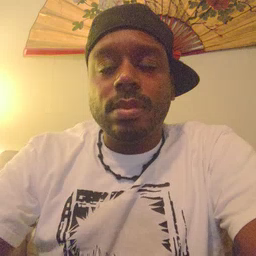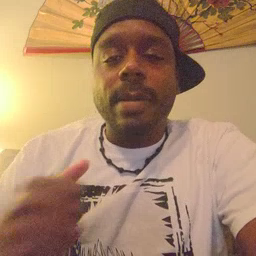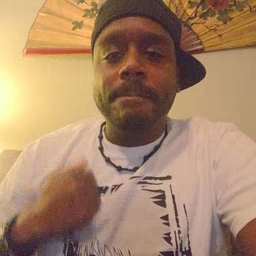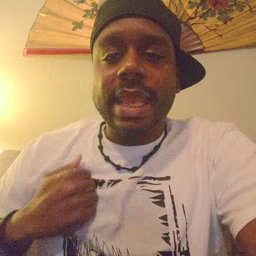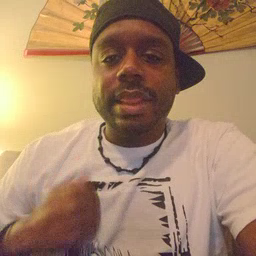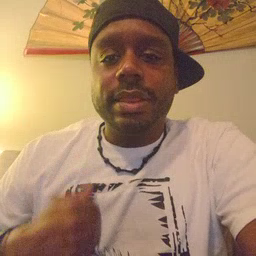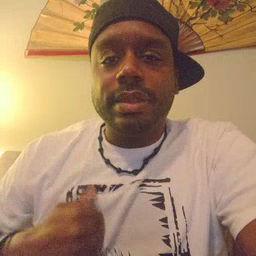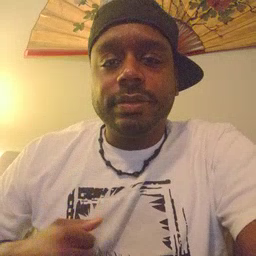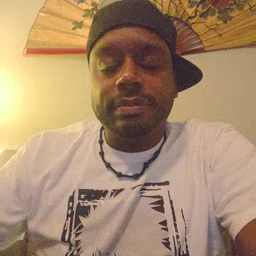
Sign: bath